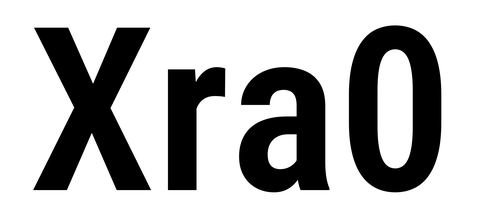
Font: Roboto_Condensed_SemiBold